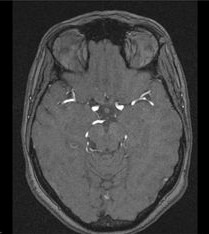
Label: notumor